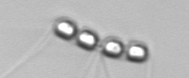
Label: Chaetoceros